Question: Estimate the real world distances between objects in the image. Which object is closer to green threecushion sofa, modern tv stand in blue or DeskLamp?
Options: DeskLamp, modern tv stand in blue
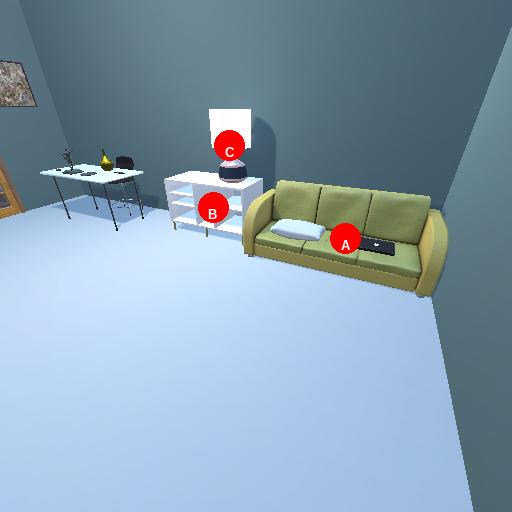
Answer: DeskLamp